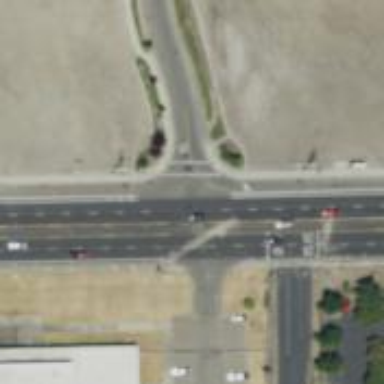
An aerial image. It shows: Secondary link road with asphalt surface.